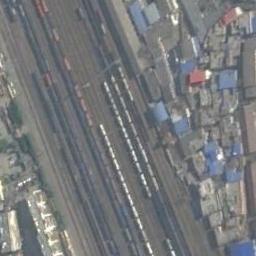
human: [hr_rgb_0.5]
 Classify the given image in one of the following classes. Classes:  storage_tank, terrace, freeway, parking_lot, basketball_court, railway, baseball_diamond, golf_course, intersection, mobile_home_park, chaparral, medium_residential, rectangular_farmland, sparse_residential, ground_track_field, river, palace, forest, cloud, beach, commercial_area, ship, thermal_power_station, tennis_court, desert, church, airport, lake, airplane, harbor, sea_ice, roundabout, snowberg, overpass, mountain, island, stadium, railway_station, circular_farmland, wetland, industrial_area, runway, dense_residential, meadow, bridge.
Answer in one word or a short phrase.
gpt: railway